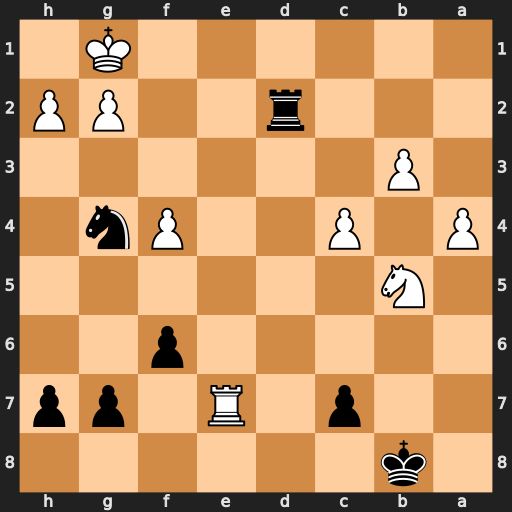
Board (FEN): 1k6/2p1R1pp/5p2/1N6/P1P2Pn1/1P6/3r2PP/6K1
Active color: b
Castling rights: -
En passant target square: -
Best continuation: Rd1+ Re1 Rxe1#